Question: What is the reading of the measurement in the image?
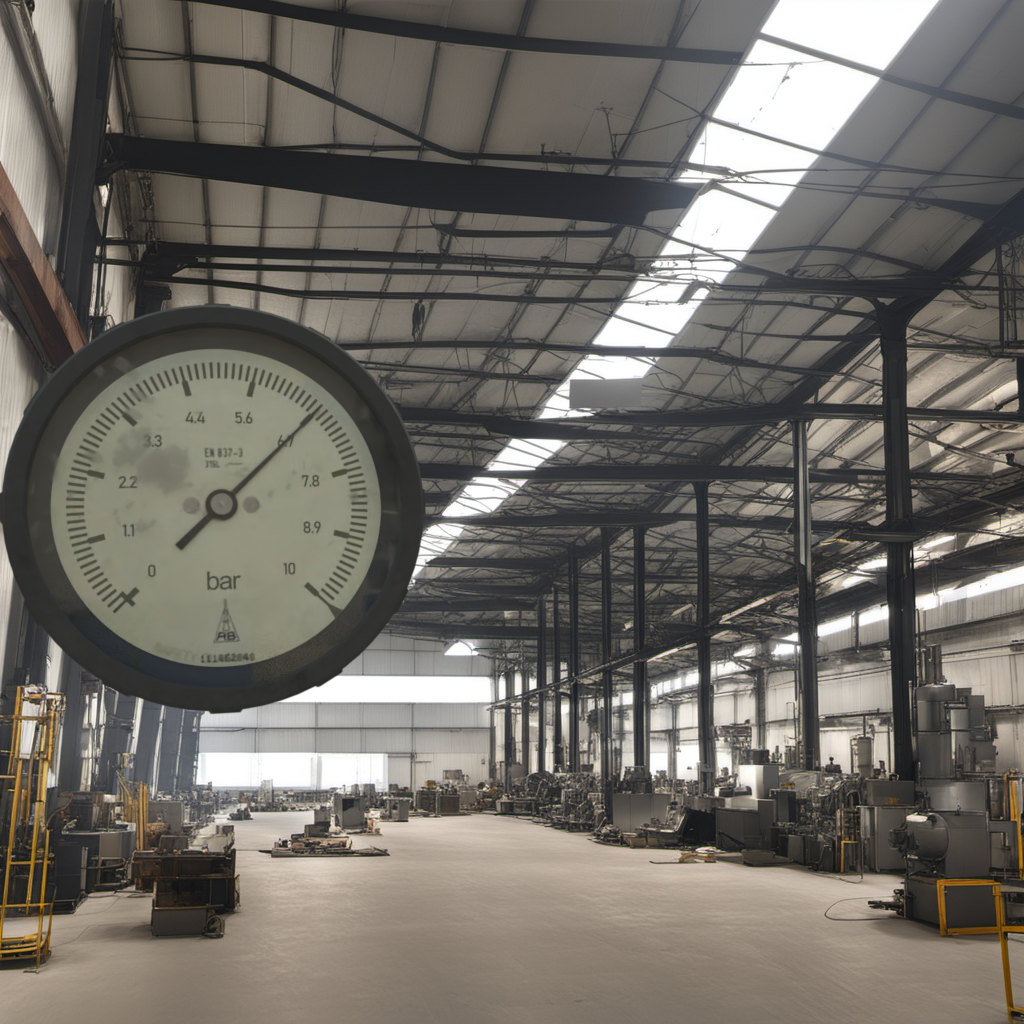
Answer: The result is 6.66
Question: What is the value range of the measurement in the image?
Answer: The range is from 0 to 10
Question: What is the minimum and maximum value range of the measurement in the image?
Answer: The minimum value is 0 and the maximum value is 10